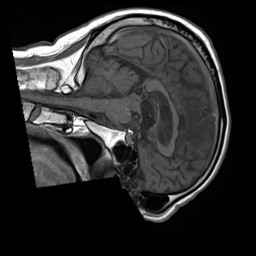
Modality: T1w
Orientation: sagittal
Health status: ill
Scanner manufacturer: siemens
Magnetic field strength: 1.5 T
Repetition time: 0.477 s
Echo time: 0.0082 s